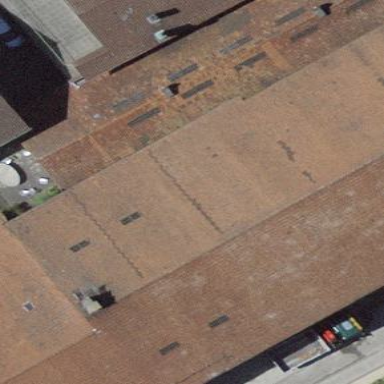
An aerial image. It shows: Warehouse building.